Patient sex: F
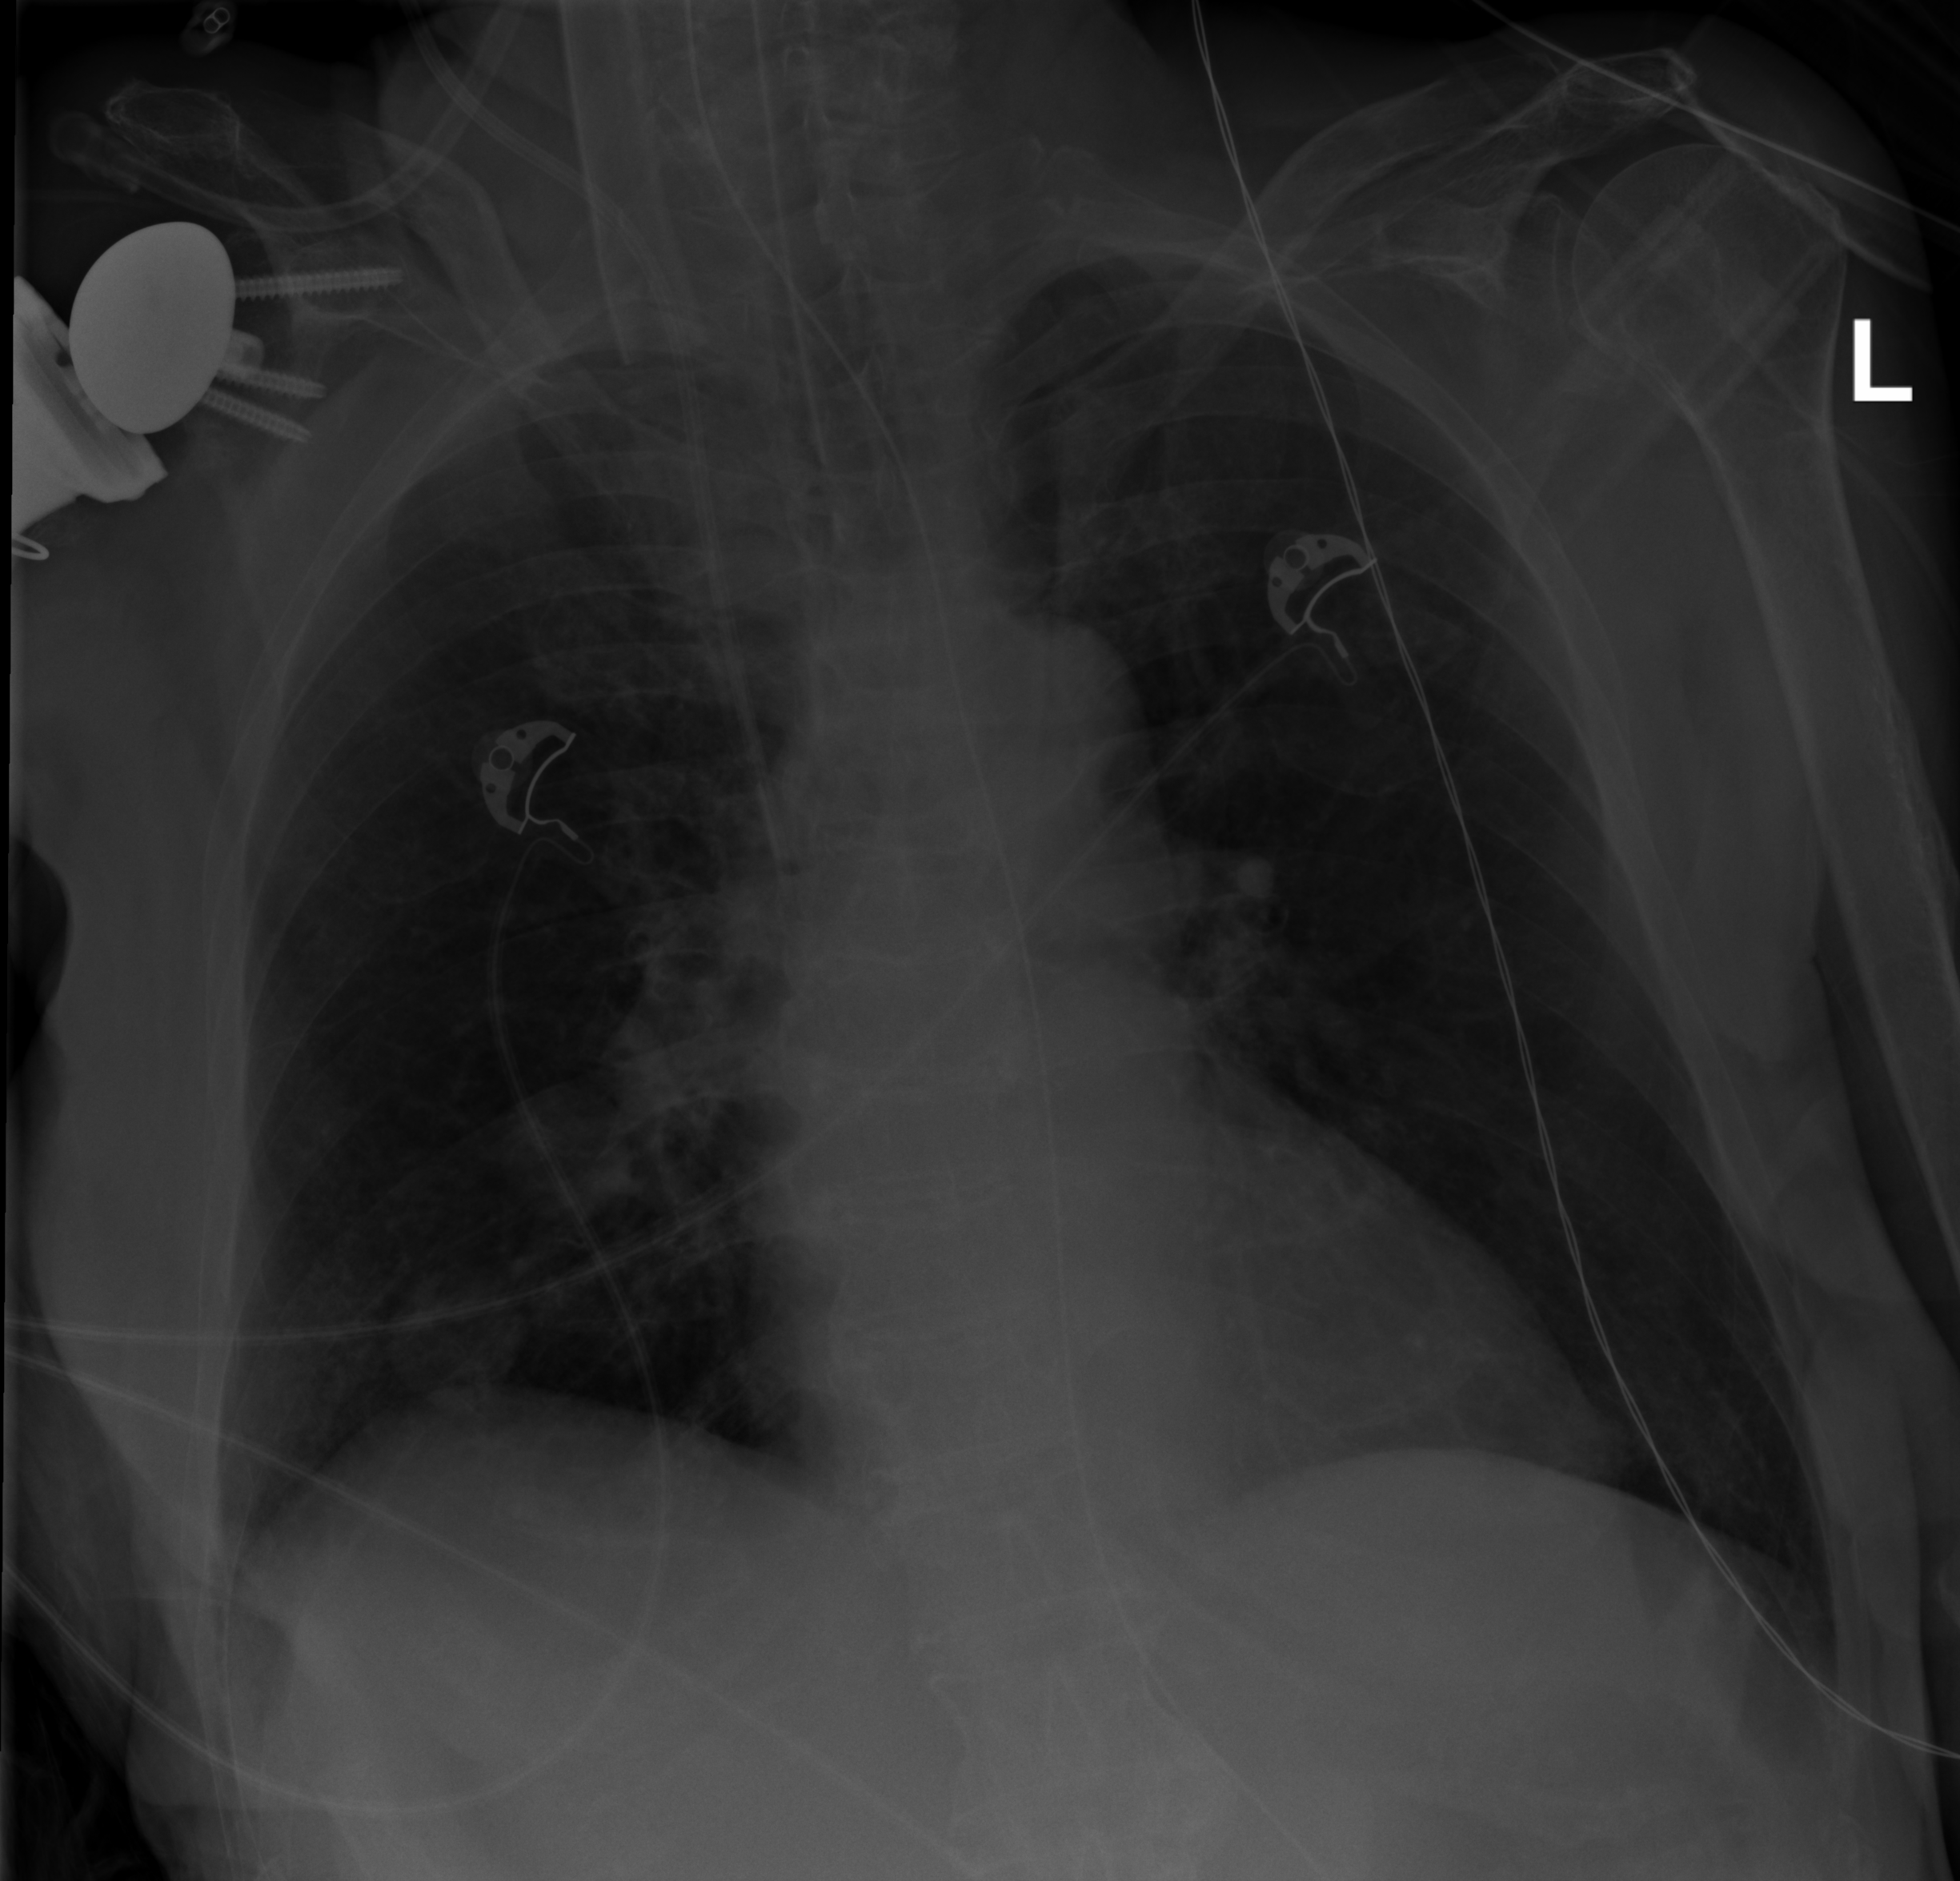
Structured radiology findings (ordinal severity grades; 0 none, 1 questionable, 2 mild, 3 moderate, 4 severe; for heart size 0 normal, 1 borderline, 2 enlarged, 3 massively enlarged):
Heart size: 1
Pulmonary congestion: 0
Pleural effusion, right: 0
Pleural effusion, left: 0
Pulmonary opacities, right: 0
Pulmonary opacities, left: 0
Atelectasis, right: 2
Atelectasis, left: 0